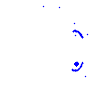
Particle: kaon